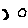
Label: moon